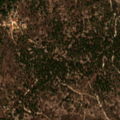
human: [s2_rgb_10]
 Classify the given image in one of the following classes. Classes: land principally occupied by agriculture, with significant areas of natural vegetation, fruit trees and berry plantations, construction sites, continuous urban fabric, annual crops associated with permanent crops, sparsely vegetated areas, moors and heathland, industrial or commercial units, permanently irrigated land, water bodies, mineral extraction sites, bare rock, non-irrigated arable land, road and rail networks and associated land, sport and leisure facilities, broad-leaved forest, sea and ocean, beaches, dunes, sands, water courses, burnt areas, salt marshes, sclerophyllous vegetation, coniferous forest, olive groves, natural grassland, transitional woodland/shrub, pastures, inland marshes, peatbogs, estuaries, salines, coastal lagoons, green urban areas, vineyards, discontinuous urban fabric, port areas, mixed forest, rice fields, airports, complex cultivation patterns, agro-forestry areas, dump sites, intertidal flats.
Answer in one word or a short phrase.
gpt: agro-forestry areas, coniferous forest, mixed forest, transitional woodland/shrub